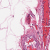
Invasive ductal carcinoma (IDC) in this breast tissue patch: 0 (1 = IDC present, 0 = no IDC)